The image is a 2-D grayscale rendering of a rotating-machine vibration signal (signal-to-image). Determine the machine's mechanical condition. Answer with exactly one of: normal, misalignment, unbalance, looseness.
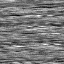
Answer: looseness